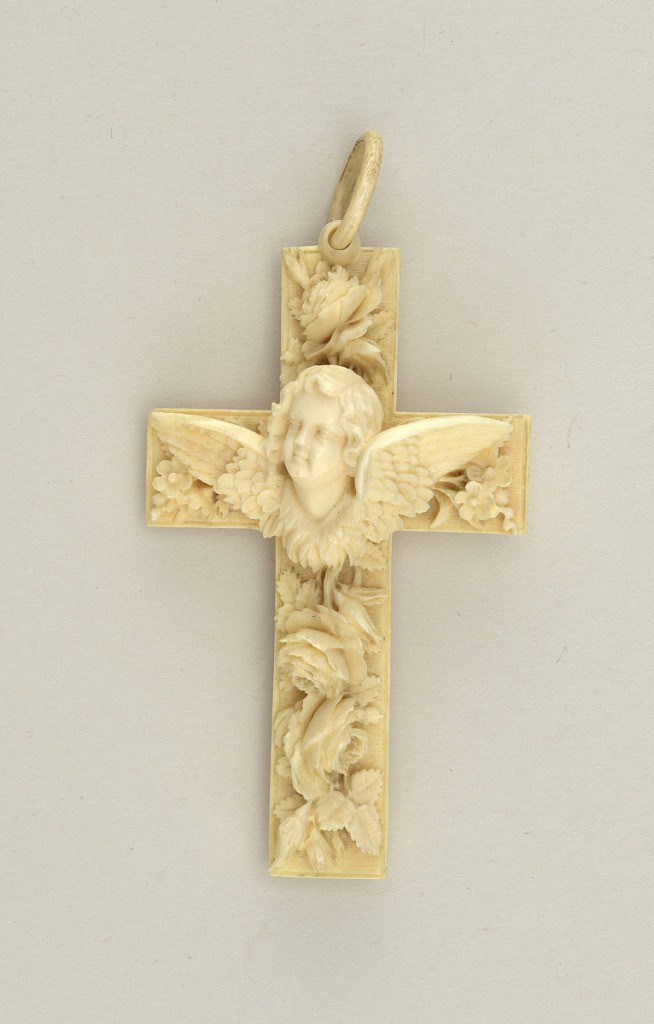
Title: Pendant ivory cross
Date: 19th century
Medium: Carved ivory
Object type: Cross
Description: Carved Ivory Cross